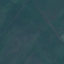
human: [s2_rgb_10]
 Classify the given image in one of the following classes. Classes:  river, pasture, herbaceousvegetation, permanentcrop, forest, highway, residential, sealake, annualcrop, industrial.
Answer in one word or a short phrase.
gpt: HerbaceousVegetation